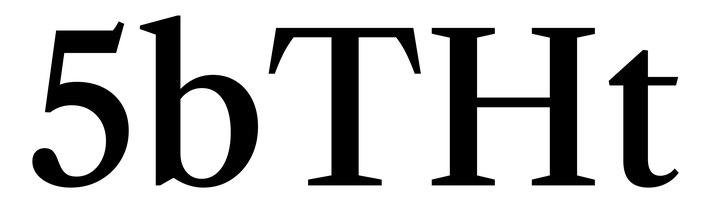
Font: LibreCaslonText_Medium